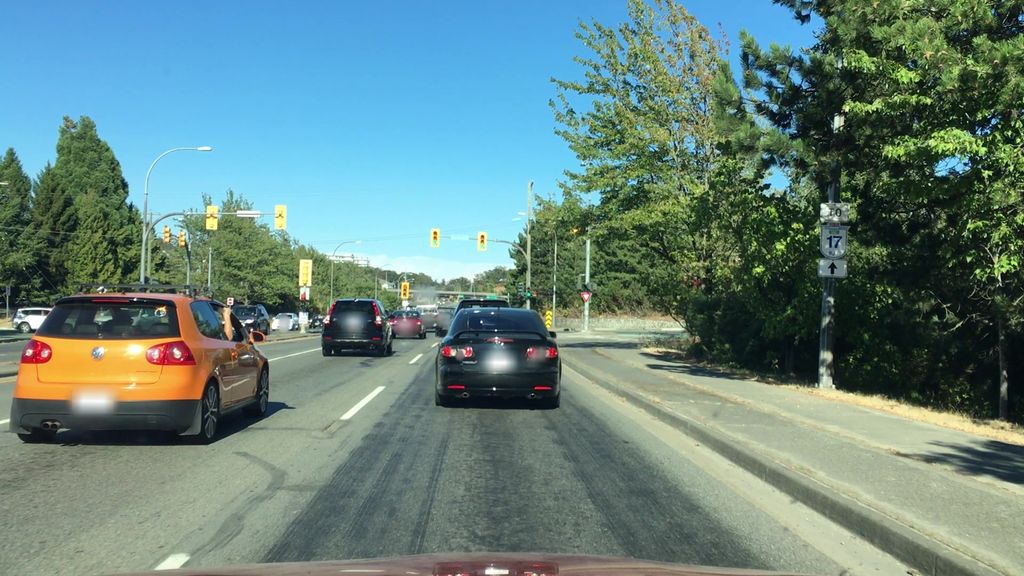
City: victoria